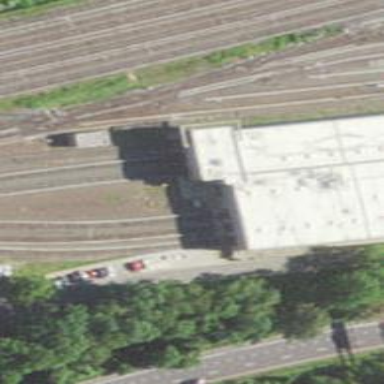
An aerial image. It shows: Yard tunnel serving as building passage for electrified rail.